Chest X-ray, AP view. Patient: 39 years old, sex F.
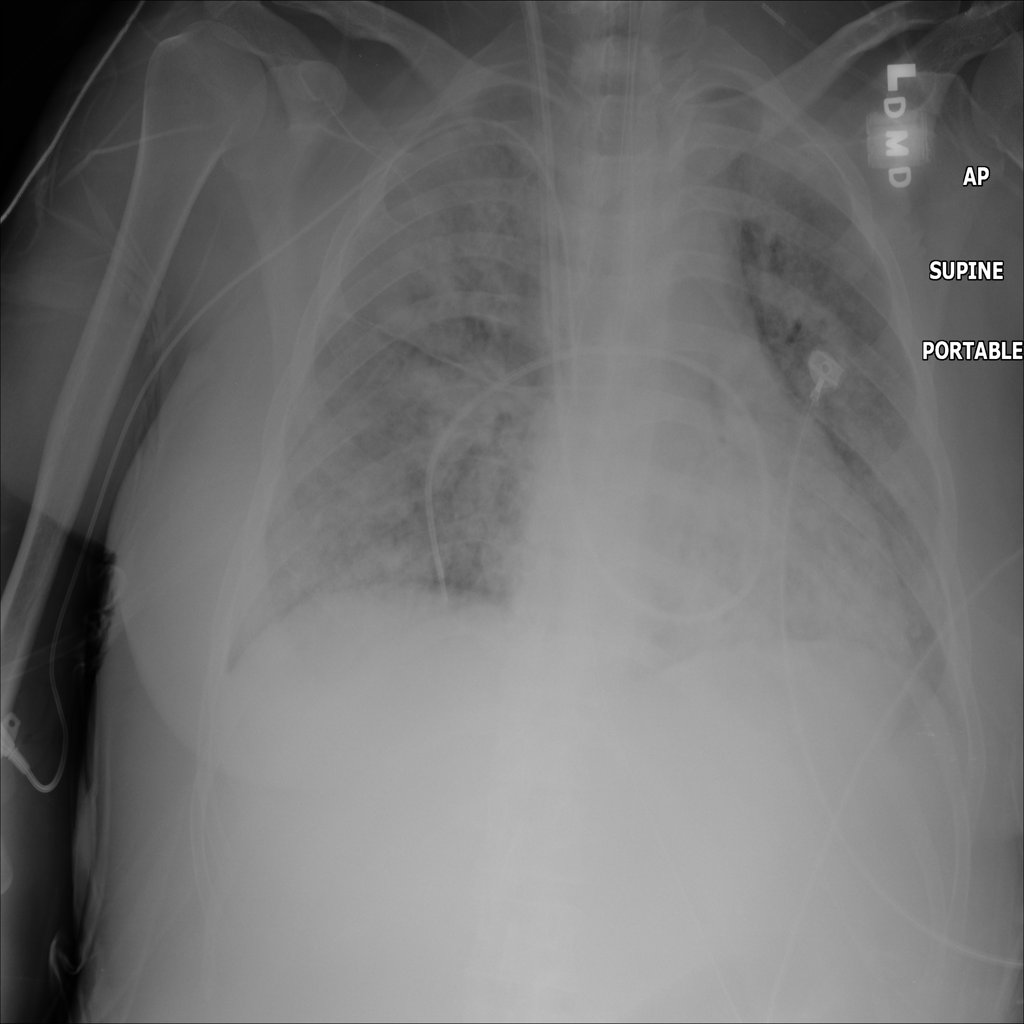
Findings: No Finding